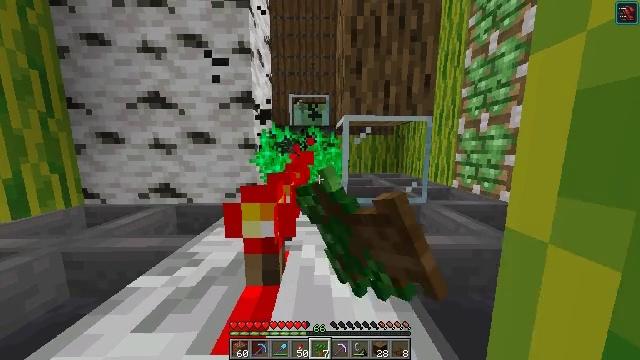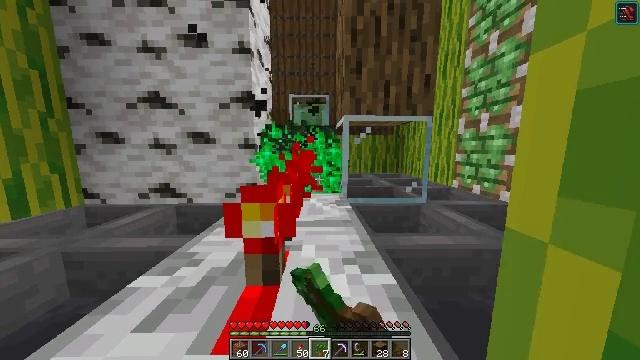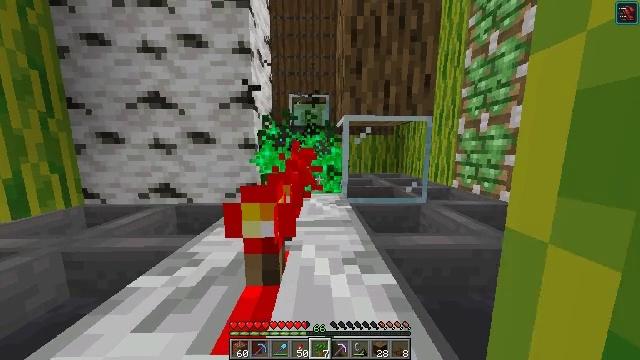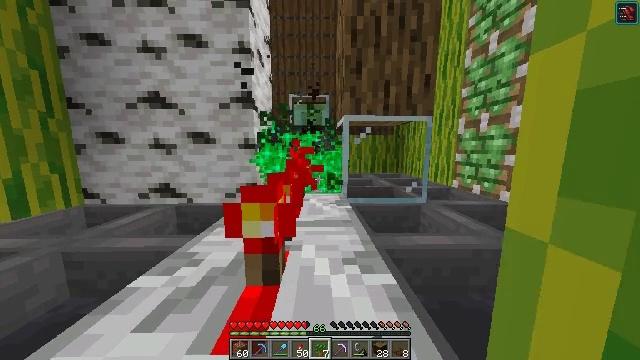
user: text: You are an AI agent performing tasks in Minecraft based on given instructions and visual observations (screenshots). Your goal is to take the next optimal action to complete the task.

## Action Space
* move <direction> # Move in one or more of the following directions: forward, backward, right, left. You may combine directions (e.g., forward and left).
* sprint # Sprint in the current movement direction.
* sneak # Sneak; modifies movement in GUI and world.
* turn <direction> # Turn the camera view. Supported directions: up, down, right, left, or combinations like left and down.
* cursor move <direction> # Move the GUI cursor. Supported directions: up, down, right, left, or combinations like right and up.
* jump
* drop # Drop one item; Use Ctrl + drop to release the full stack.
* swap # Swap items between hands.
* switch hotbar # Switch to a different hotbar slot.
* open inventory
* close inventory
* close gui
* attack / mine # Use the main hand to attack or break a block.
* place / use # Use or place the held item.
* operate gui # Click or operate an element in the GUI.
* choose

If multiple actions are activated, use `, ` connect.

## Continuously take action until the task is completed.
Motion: motion action
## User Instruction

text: Break the dark oak sapling to pick it up.
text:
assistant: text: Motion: no_op
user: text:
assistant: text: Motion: no_op
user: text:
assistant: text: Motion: no_op
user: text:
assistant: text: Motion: no_op